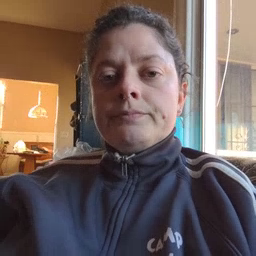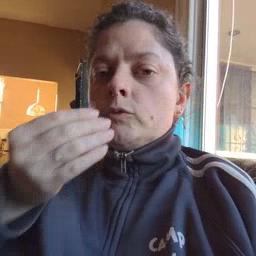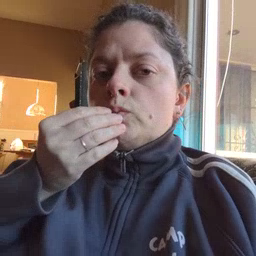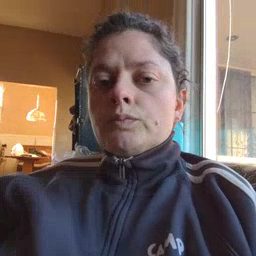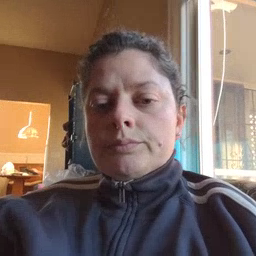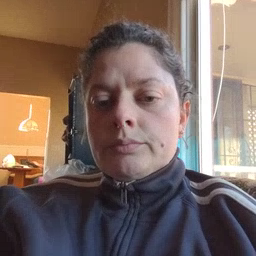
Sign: food